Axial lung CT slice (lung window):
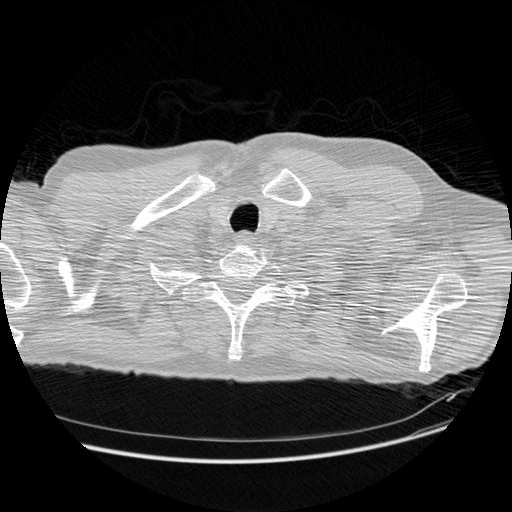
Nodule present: no